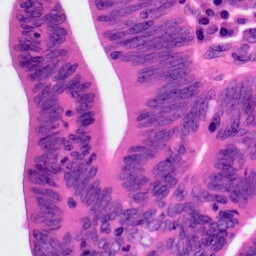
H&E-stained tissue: Colon